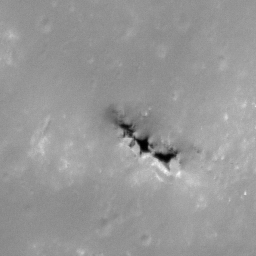
Pit: Copernicus 6b
Host crater: Copernicus
Host type: impact_melt
Lunar coordinates: latitude 10.105, longitude 339.995